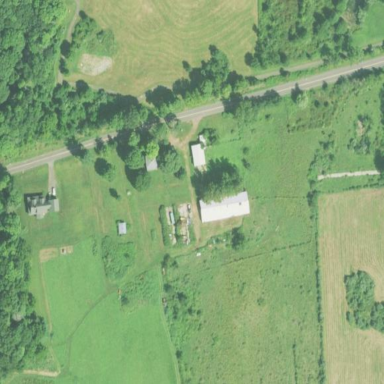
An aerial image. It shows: Farmyard area.